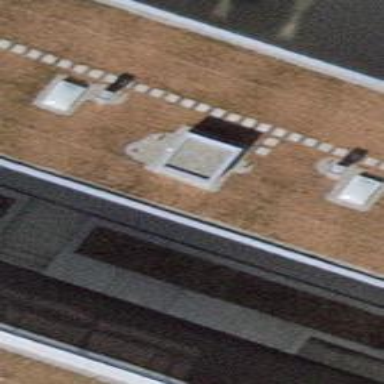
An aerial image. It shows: Terrace building.